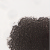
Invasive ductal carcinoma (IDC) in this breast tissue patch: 0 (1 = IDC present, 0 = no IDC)